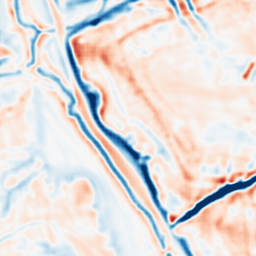
Category: multiscale
Decomposition family: dog_multiscale
Decomposition parameters: sigma_ratio: 1.4
n_scales: 3
base_sigma: 2
Upsampling method: sinc_blackman
Upsampling parameters: scale: 4
kernel_size: 8
Upsampling scale: 4